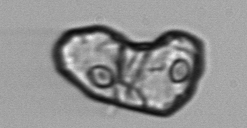
Label: Delphineis